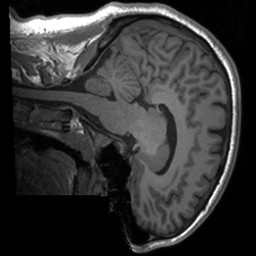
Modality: T1w
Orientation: sagittal
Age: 23
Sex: male
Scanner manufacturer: siemens
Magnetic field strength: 3 T
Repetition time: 1.9 s
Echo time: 0.00226 s